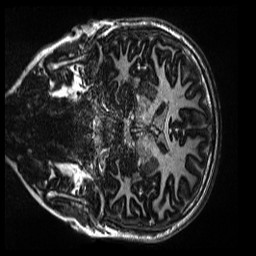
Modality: MP2RAGE
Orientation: coronal
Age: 11
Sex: female
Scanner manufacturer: siemens
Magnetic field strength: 3 T
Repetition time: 4 s
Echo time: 0.00303 s